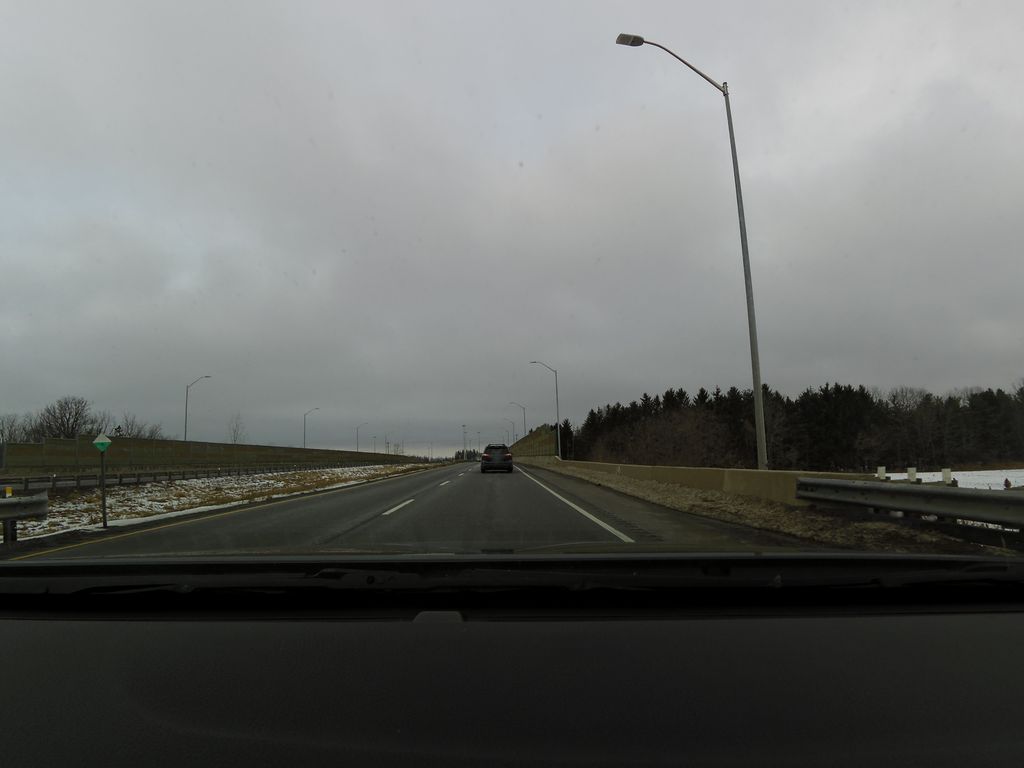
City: hamilton